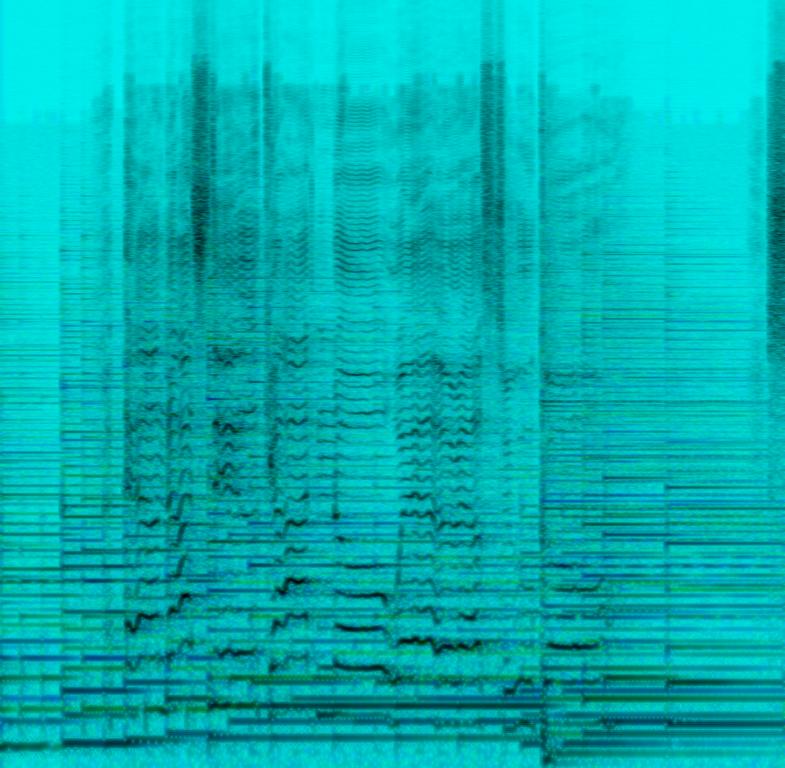
A male singer sings this emotional melody. The song is medium tempo with a piano accompaniment and a strong bass drum kick . The song is emotional and romantic. The song is a home music video .